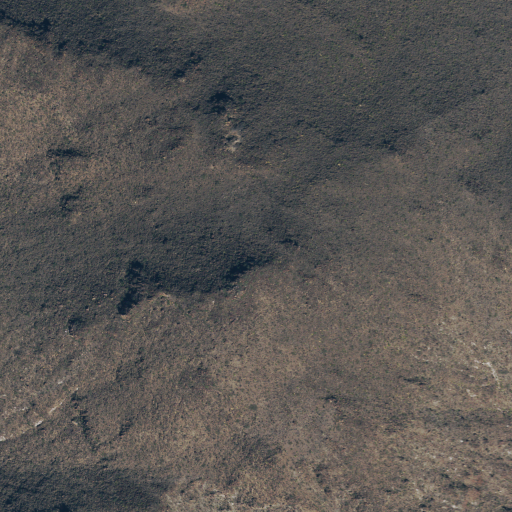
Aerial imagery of mountain in Texas named Bofecillos Peak containing only shrub